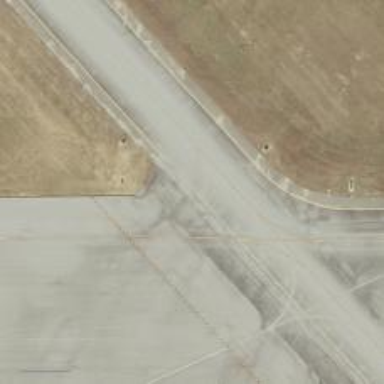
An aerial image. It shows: View of taxiway at the airport.